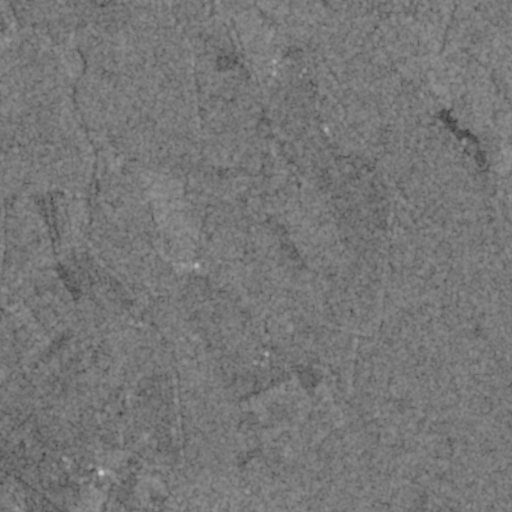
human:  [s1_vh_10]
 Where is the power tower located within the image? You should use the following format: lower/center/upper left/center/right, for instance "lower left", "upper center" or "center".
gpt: The power tower is located in the lower left of the image.
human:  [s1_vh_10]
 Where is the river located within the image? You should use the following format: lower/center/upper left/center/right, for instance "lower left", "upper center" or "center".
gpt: The river is located in the right of the image.
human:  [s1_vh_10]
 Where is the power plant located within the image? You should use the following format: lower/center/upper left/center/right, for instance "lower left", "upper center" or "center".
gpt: There is no power plant in the image.

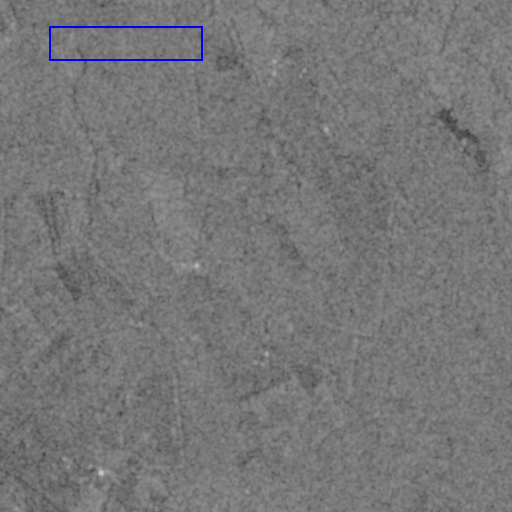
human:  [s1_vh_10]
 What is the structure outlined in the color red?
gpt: There is no red outline.
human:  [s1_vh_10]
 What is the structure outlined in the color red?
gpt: There is no structure outlined in red.